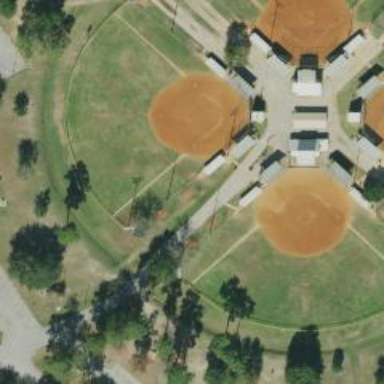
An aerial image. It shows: Baseball pitch for leisure and sports activities.